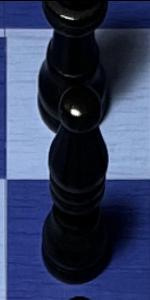
Label: Bishop_Black